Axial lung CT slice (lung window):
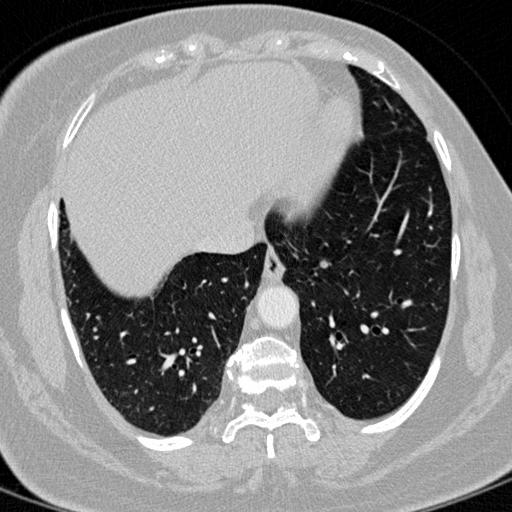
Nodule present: yes
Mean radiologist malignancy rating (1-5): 2.667